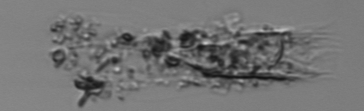
Label: Tintinnidium_mucicola